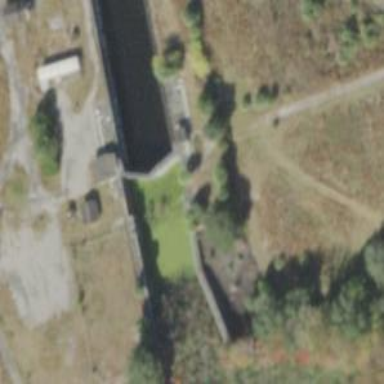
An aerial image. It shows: Lock gate on waterway.